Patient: sex M, age 57
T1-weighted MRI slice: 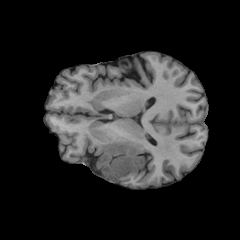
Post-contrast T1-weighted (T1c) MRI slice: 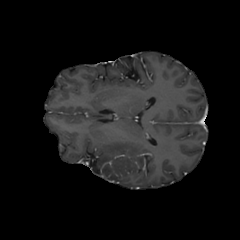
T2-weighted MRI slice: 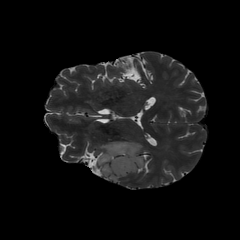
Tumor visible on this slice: yes
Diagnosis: Astrocytoma, IDH-wildtype
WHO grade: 2